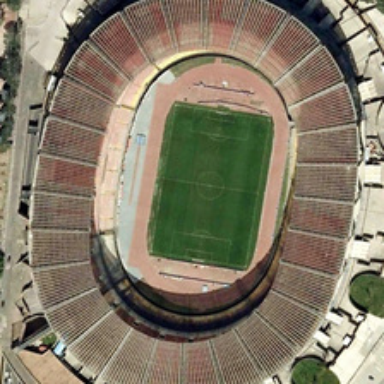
Some green trees and buildings are around a large stadium with a football field in it .